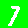
Digit: 7